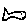
Label: fish